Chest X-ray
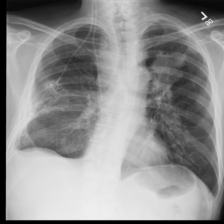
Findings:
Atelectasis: negative
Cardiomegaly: negative
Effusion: negative
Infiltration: negative
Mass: positive
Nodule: negative
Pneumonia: negative
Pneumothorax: negative
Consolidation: negative
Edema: negative
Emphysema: negative
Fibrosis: negative
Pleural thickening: negative
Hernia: negative